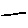
Label: line